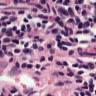
Metastatic tissue present: no